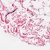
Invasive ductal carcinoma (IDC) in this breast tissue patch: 0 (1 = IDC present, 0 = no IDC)